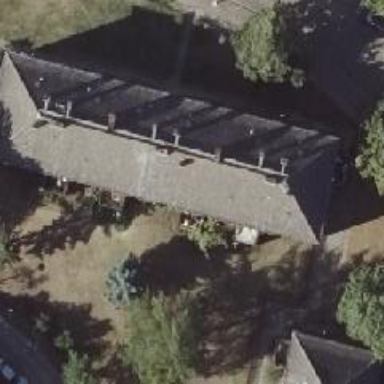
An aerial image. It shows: Hipped roof on apartment building.